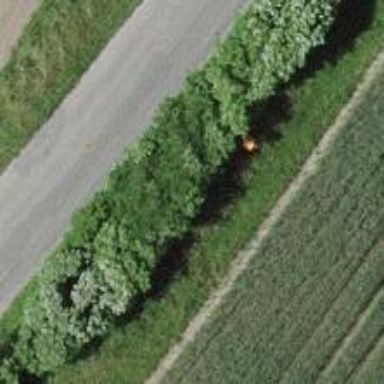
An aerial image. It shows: Aerial marker colored orange.